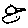
Label: bird